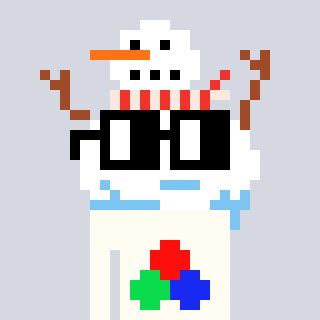
a pixel art character with square black glasses, a snowman-shaped head and a grayscale-colored body on a cool background